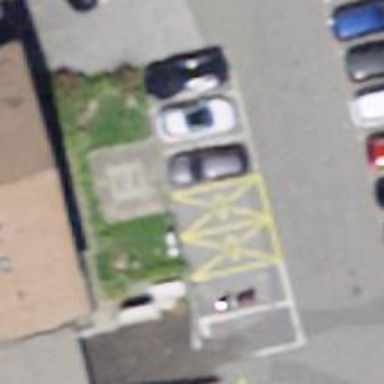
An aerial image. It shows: Charging station.